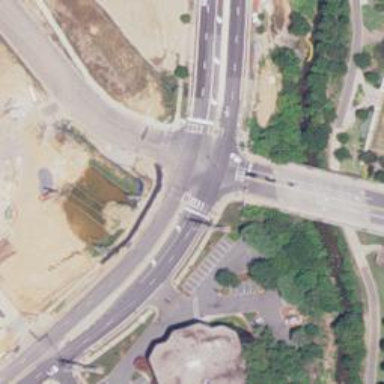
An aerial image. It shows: Traffic island located on footway.